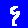
Digit: 9